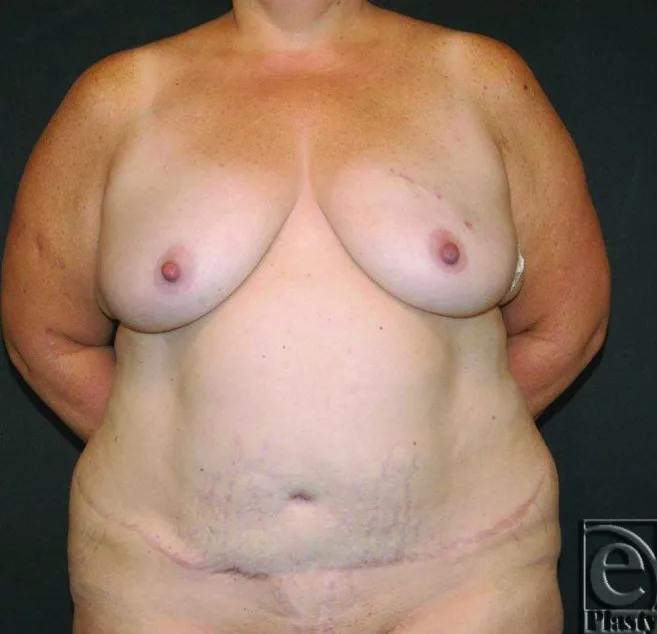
Preoperative photograph showing a long transverse abdominal scar.
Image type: medical_photograph (other_medical_photograph)